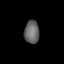
Tissue: lung
Cell type: Endothelial cells
Senescence score: 0.1697
Nuclear area (px): 337
Mean DAPI intensity: 100.315